Question: I'm attempting to use Azure Resource manager (ARM) template files to deploy as ASP.net website and am hitting a roadblock. This is a nascent feature of Azure so there isn't much know-how out on the web about it, hoping someone here can help instead.
I can successfully create a new site (i.e. a Microsoft.Web/sites resource) in a new resource group i.e. it works when I define a website in the ARM template like so:
'''
{
"apiVersion": "2014-06-01",
"name": "[parameters('siteName')]",
"type": "Microsoft.Web/sites",
"location": "[parameters('siteLocation')]",
"tags": {
"[concat('hidden-related:', resourceGroup().id, '/providers/Microsoft.Web/serverfarms/', parameters('hostingPlanName'))]": "Resource",
"displayName": "Website"
},
"dependsOn": [
"[concat('Microsoft.Web/serverfarms/', parameters('hostingPlanName'))]"
],
"properties": {
"name": "[parameters('siteName')]",
"serverFarm": "[parameters('hostingPlanName')]"
}
}
'''
My problem comes when I try to deploy an ASP.net website into it. Here's what I have added to my ARM template:
'''
{
"apiVersion": "2014-06-01",
"name": "[parameters('siteName')]",
"type": "Microsoft.Web/sites",
"location": "[parameters('siteLocation')]",
"tags": {
"[concat('hidden-related:', resourceGroup().id, '/providers/Microsoft.Web/serverfarms/', parameters('hostingPlanName'))]": "Resource",
"displayName": "Website"
},
"dependsOn": [
"[concat('Microsoft.Web/serverfarms/', parameters('hostingPlanName'))]"
],
"properties": {
"name": "[parameters('siteName')]",
"serverFarm": "[parameters('hostingPlanName')]"
},
"resources": [
{
"apiVersion": "2014-06-01",
"type": "extensions",
"name": "MSDeploy",
"dependsOn": [ "[concat('Microsoft.Web/sites/', parameters('siteName'))]" ],
"properties": {
"connectionString": "",
"dbType": "",
"packageUri": "file:///D:/svn/dh.PSP.Conductor/dh.PSP.Conductor.AzureResourceGroup/obj/Release/ProjectReferences/dh.PSP.Conductor.Api/package.zip"
}
}
]
}
'''
I'm deploying from PowerShell and it fails with:
> New-AzureResourceGroup : 16:00:35 - Resource
Microsoft.Web/sites/extensions 'ARMTest20150604/MSDeploy' failed with
message 'The resource operation completed with terminal provisioning
state 'Failed'.'
If I look in the portal I see a slightly more useful error:
> statusCode:Conflict
statusMessage:{"status":"Failed","error":{"code":"ResourceDeploymentFailure","message":"The
resource operation completed with terminal provisioning state
'Failed'."}}

I'm none the wiser as to why this is failing however. Can anyone suggest how I might investigate further?
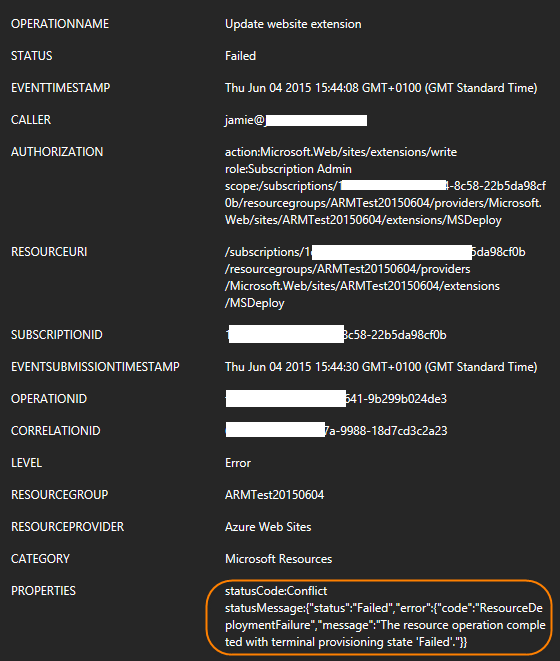
Answer: Fault is mine (as you might expect). Its not possible to reference a local file for the packageUri property, the file needs to be uploaded to blob storage first.
Something else useful I've found out, a deployment log is available by browsing to <URL>, "cd logfiles\siteextensions\msdeploy", open appManagerLog.xml. Much more useful information in there. In my case:
'''
<entry time="2015-06-04T15:28:12.<PHONE>+00:00" type="Error">
<message>AppGallery Deploy Failed: 'System.UriFormatException: Invalid URI: The URI is empty.
at System.Uri.CreateThis(String uri, Boolean dontEscape, UriKind uriKind)
at System.Uri..ctor(String uriString)
at Microsoft.Web.Deployment.WebApi.AppGalleryPackage.IsPremiumApp()
at Microsoft.Web.Deployment.WebApi.DeploymentController.CheckCanDeployIfAppIsPremium(AppGalleryPackageInfo packageInfo, Boolean&amp;amp; isPremium)'</message>
</entry>
<entry time="2015-06-04T15:28:12.1186872Z" type="Message">
<message>Downloading package path 'D:\svn\dh.PSP.Conductor\dh.PSP.Conductor.AzureResourceGroup\obj\Release\ProjectReferences\dh.PSP.Conductor.Api\package.zip' from blob ''</message>
</entry>
<entry time="2015-06-04T15:28:12.1186872Z" type="Error">
<message>Failed to download package.</message>
</entry>
'''